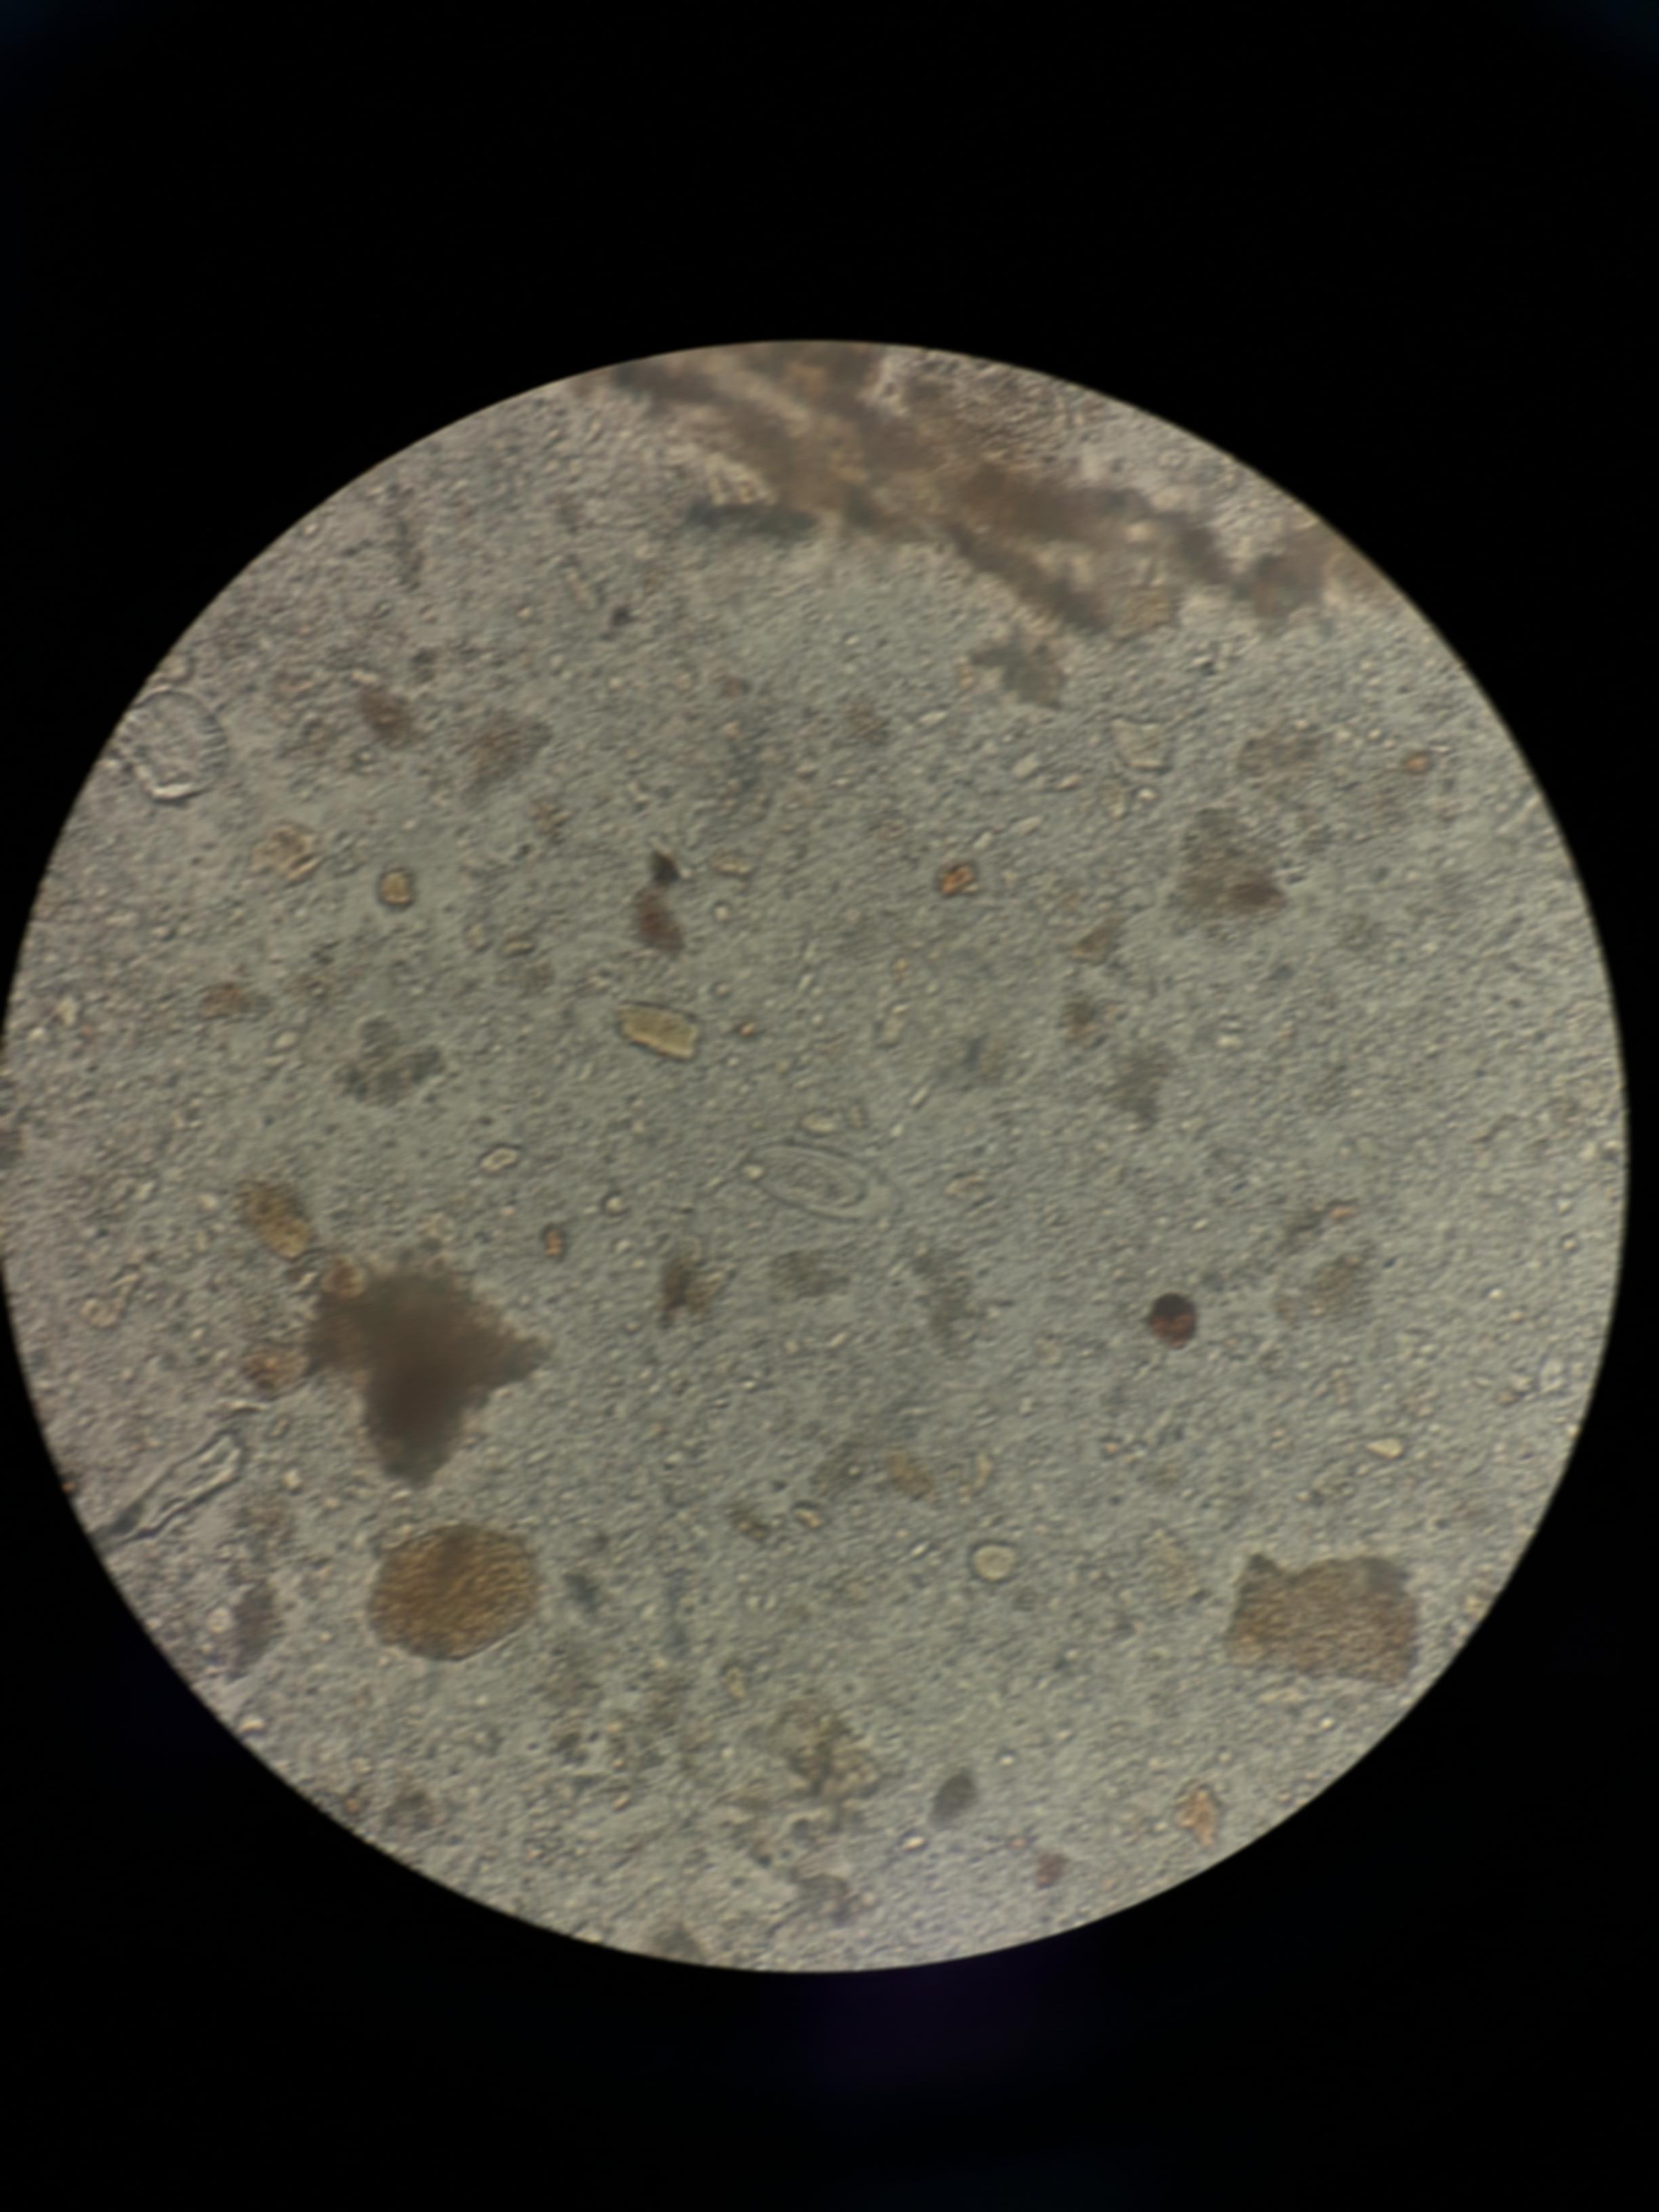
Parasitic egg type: Enterobius vermicularis